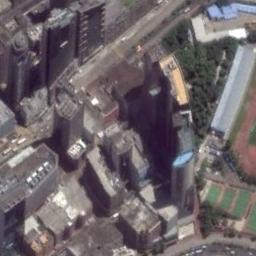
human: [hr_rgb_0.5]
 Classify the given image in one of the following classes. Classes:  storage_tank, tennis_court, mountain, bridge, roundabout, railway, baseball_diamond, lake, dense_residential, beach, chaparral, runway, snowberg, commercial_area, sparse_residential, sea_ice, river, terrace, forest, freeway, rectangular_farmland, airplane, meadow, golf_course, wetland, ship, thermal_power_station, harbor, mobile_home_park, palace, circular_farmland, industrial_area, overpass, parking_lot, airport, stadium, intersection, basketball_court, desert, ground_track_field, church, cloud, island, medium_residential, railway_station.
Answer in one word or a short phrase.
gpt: commercial_area